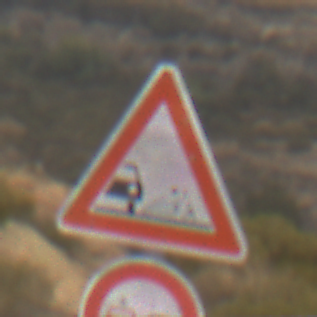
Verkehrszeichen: SplittSchotter
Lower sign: Ueberholverbot
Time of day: MorningAfternoon
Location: Outdoor (Nature)
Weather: Overcast
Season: NotSpecified
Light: Natural